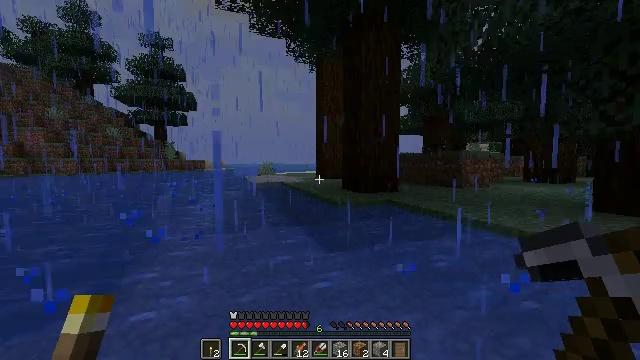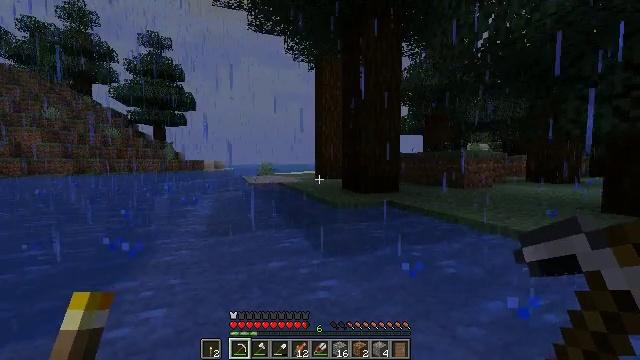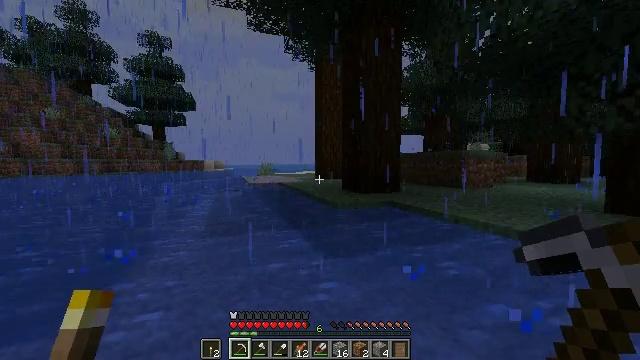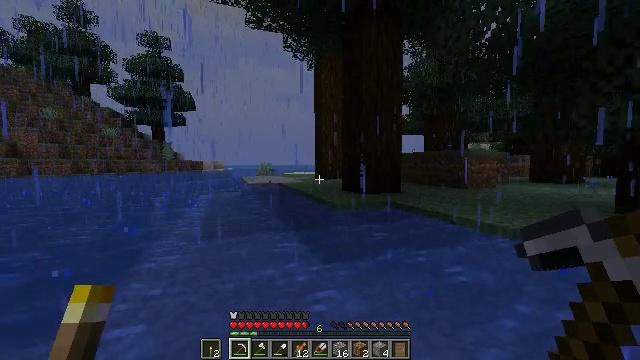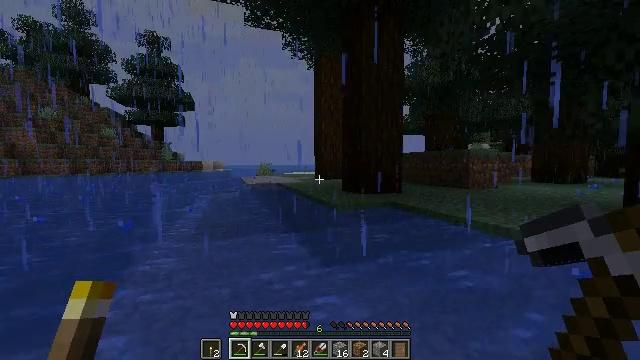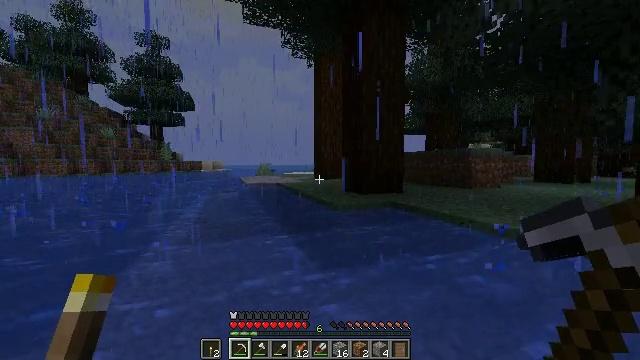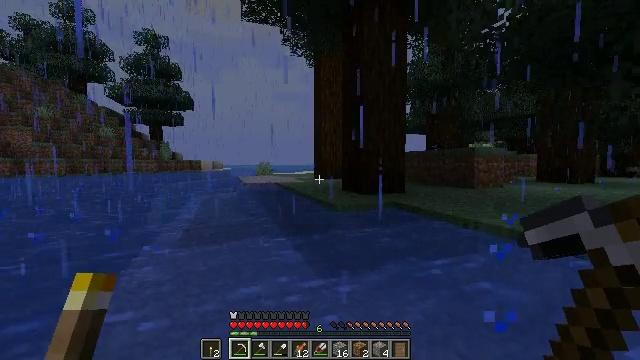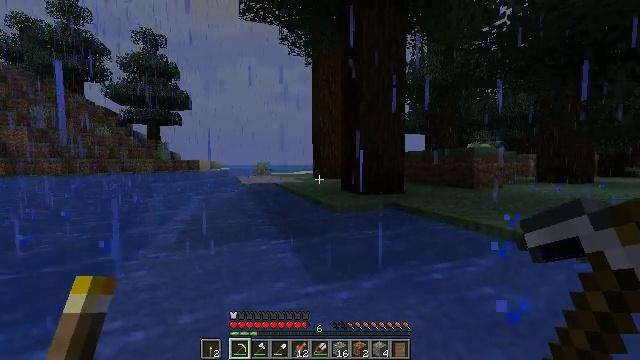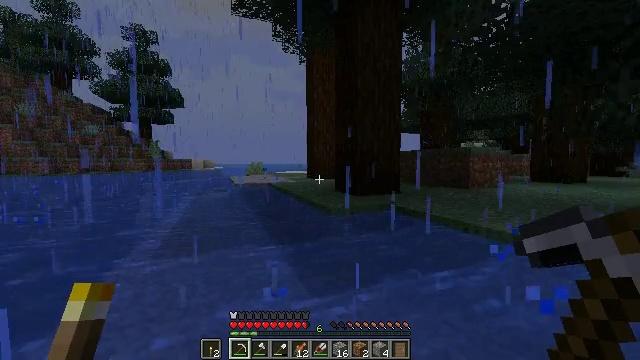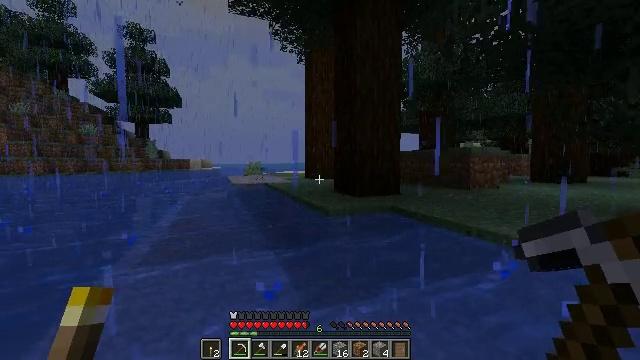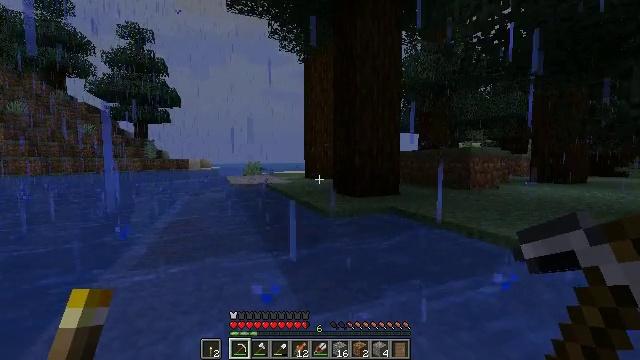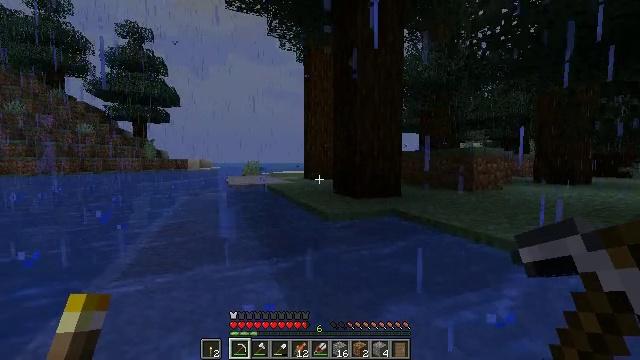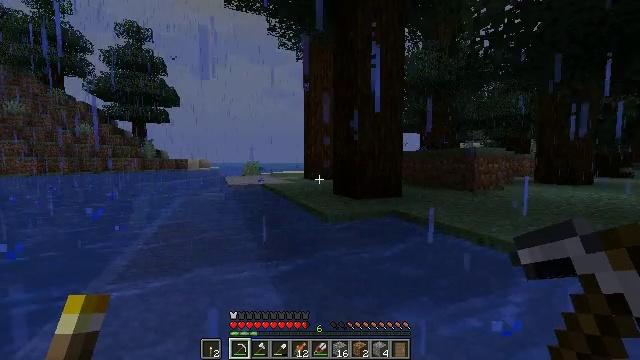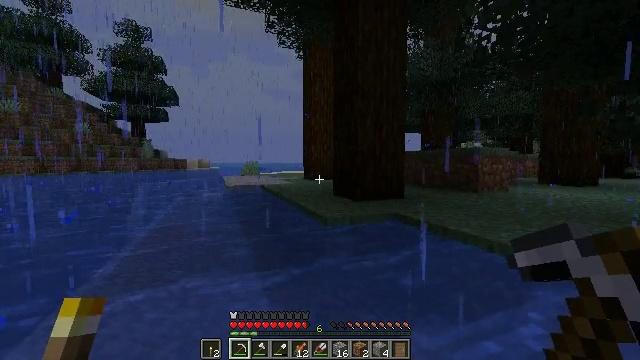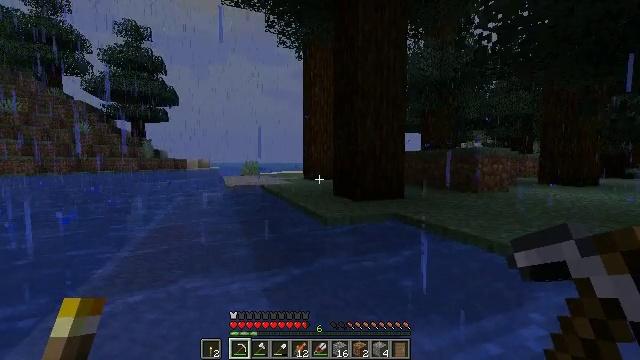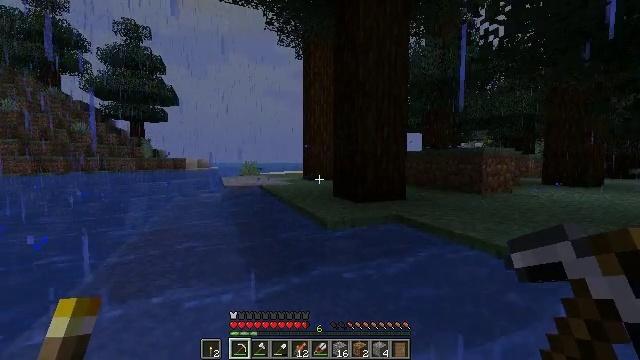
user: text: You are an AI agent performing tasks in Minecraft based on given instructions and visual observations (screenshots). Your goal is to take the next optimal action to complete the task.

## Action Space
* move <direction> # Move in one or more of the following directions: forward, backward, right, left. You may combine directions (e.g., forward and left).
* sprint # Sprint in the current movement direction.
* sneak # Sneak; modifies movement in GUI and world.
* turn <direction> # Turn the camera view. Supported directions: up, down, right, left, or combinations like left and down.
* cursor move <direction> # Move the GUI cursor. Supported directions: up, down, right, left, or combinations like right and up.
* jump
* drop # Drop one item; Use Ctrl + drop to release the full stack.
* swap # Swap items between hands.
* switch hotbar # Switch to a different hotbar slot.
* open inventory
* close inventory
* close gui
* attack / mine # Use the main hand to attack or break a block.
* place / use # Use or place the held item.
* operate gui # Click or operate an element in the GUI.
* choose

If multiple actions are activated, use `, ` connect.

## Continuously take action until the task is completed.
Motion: motion action
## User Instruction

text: Harvest the large fern for decoration.
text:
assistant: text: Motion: move forward
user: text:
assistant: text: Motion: move forward
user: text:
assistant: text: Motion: move forward
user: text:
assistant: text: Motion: move forward
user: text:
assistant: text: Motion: move forward
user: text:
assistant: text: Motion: move forward
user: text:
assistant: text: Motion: move forward
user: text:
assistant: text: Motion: move forward, turn right
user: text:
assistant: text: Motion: move forward
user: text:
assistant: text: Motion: move forward
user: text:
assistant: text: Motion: move forward
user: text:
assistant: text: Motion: move forward
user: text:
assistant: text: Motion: move forward
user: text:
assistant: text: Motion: move forward
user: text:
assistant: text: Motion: move forward
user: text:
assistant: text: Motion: move forward
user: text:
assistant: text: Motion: move forward
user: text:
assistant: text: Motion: move forward
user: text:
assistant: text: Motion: move forward
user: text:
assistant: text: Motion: move forward
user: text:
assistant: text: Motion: move forward
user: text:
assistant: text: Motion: move forward
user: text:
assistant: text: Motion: move forward
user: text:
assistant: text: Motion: move forward
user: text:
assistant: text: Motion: move forward
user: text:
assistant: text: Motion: move forward
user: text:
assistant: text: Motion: move forward
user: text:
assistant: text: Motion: move forward
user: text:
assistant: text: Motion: move forward
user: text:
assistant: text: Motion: move forward